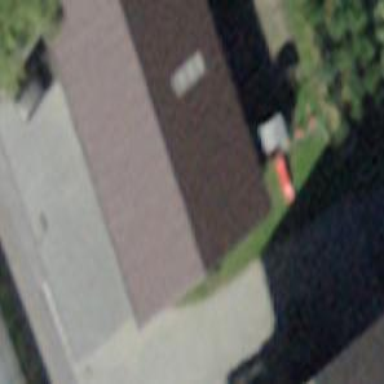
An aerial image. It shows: Farm shop.